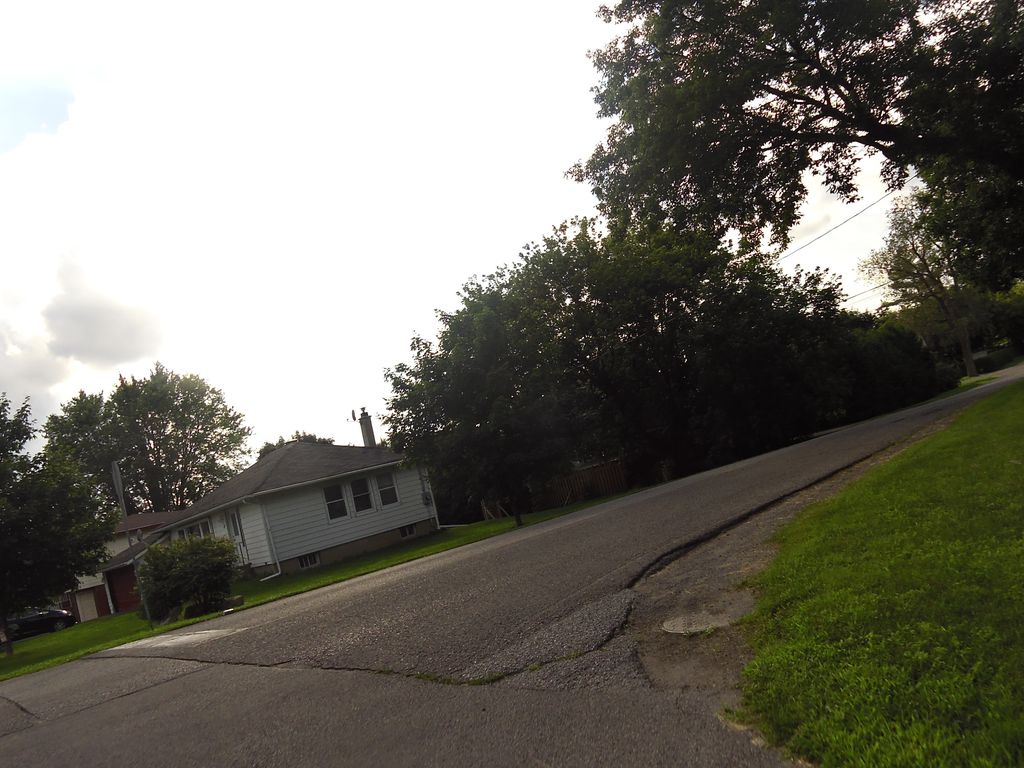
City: ottawa-gatineau